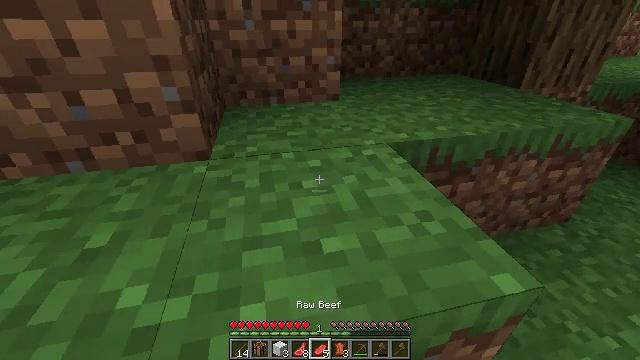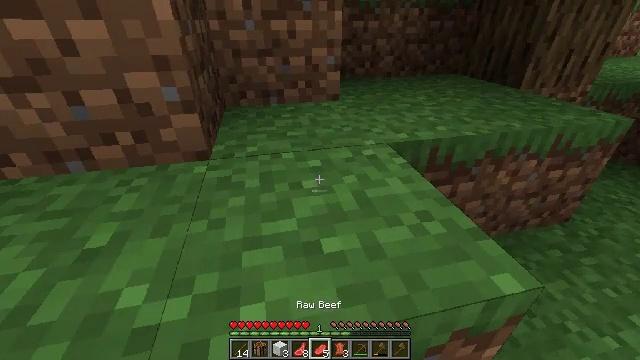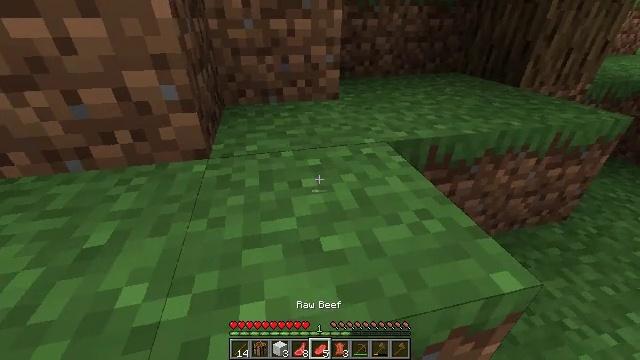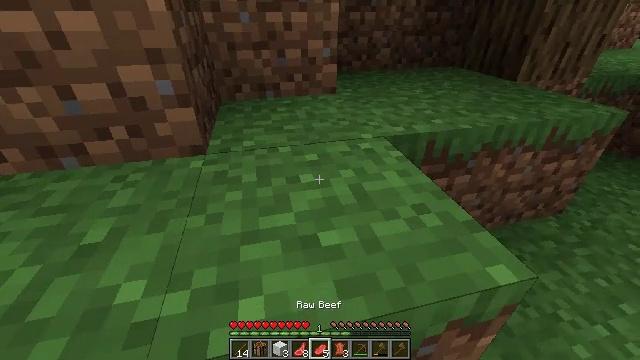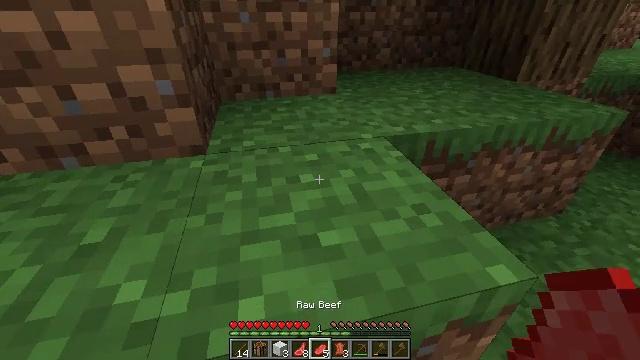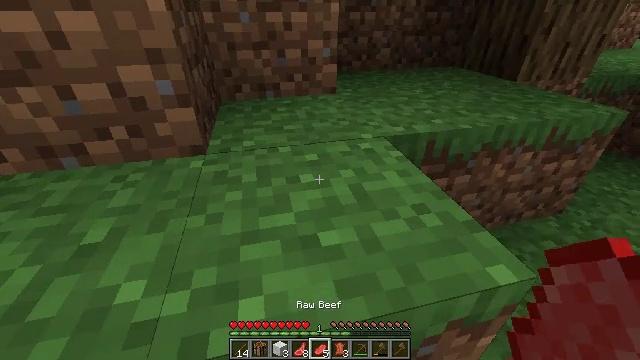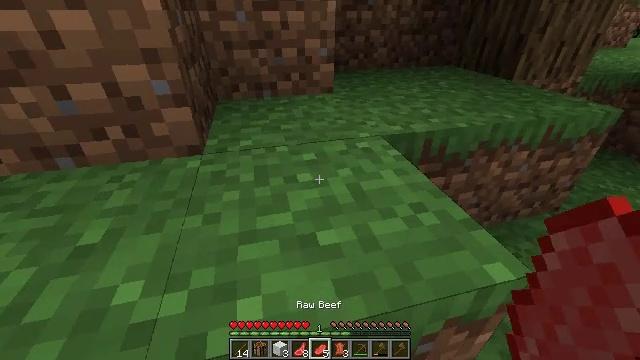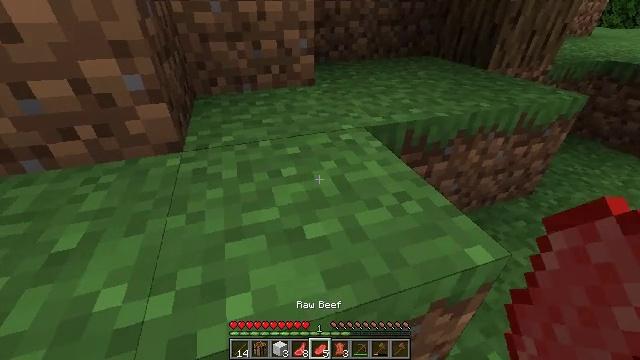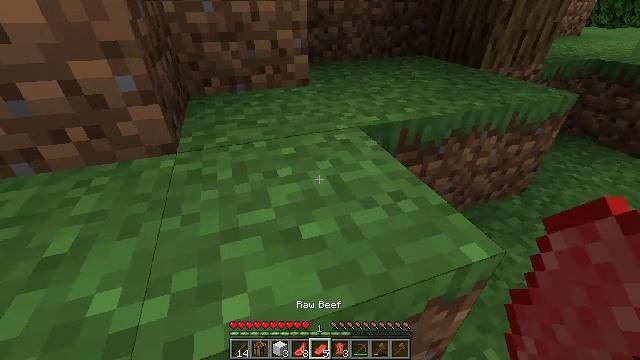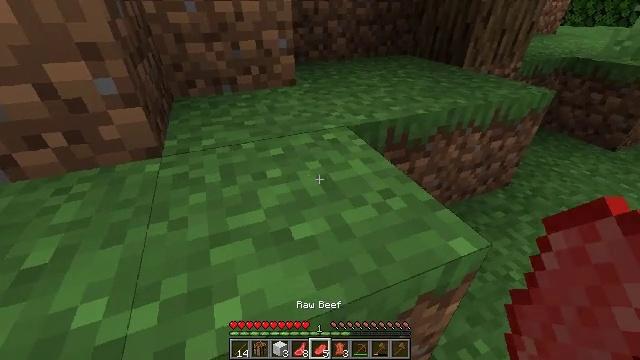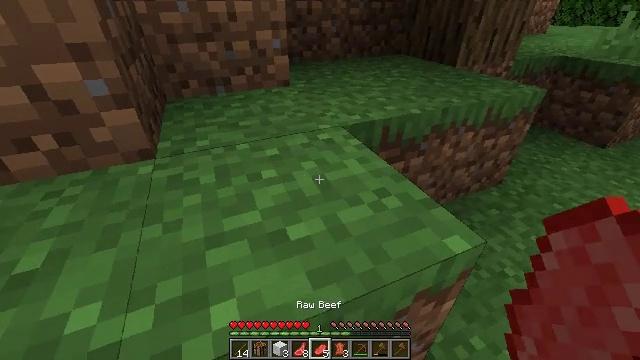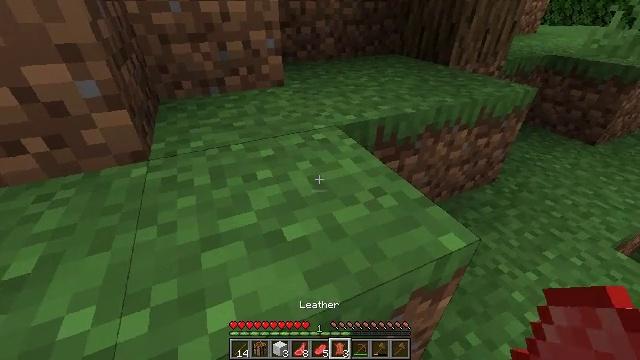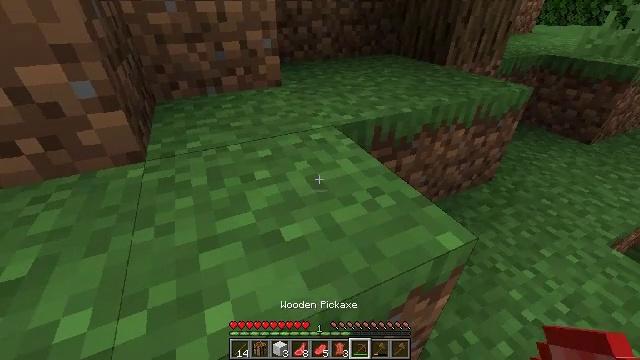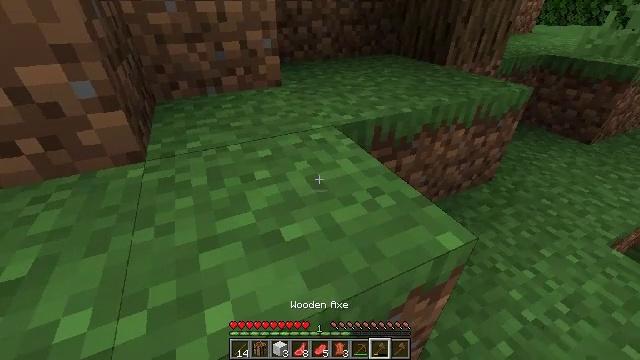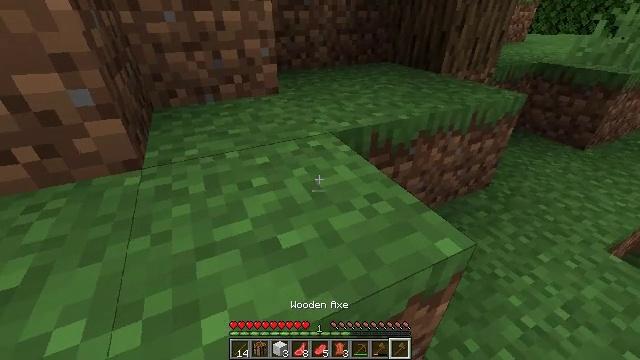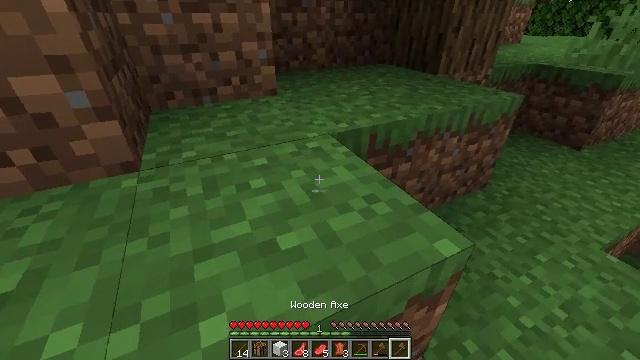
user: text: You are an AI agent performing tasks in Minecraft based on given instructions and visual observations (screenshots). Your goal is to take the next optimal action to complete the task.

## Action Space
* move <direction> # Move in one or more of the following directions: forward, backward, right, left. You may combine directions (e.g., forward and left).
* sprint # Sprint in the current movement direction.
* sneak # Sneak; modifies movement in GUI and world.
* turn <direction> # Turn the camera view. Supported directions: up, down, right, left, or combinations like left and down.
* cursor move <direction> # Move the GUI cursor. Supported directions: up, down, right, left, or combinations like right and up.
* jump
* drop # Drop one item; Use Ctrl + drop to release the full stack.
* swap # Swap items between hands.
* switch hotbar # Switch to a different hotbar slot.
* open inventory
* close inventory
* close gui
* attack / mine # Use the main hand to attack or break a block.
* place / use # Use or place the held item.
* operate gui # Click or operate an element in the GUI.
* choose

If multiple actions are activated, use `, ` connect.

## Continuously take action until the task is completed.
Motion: motion action
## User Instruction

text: Harvest grass block to clear the area.
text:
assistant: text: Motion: no_op
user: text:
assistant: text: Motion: no_op
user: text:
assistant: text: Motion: turn down
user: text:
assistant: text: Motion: no_op
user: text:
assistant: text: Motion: no_op
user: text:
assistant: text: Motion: no_op
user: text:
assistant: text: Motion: turn right and down
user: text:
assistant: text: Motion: turn right
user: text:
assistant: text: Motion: turn right
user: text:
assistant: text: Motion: turn right
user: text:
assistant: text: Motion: turn right
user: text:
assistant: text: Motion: no_op
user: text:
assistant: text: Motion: no_op
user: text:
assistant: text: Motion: turn up
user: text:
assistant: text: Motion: no_op
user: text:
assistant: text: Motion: turn right
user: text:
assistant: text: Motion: no_op
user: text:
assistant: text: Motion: no_op
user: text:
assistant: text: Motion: no_op
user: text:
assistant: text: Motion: no_op
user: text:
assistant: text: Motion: no_op
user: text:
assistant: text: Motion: no_op
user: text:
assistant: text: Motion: no_op
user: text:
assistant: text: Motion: no_op
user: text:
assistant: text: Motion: no_op
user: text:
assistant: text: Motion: no_op
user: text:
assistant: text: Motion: no_op
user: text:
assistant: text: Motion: no_op
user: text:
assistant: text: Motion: no_op
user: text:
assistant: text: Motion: no_op